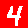
Digit: 4